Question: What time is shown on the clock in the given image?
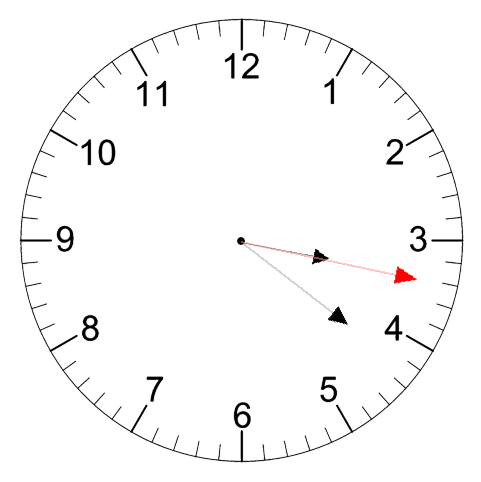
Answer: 03:21:17